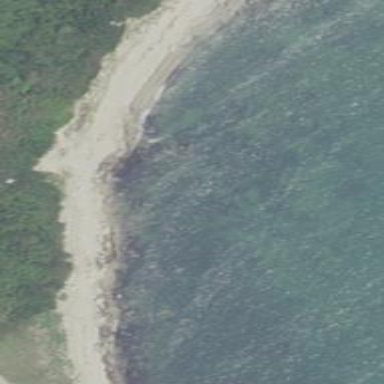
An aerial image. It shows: Rocky reef with tidal action. The reef consists of rocks.